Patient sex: M
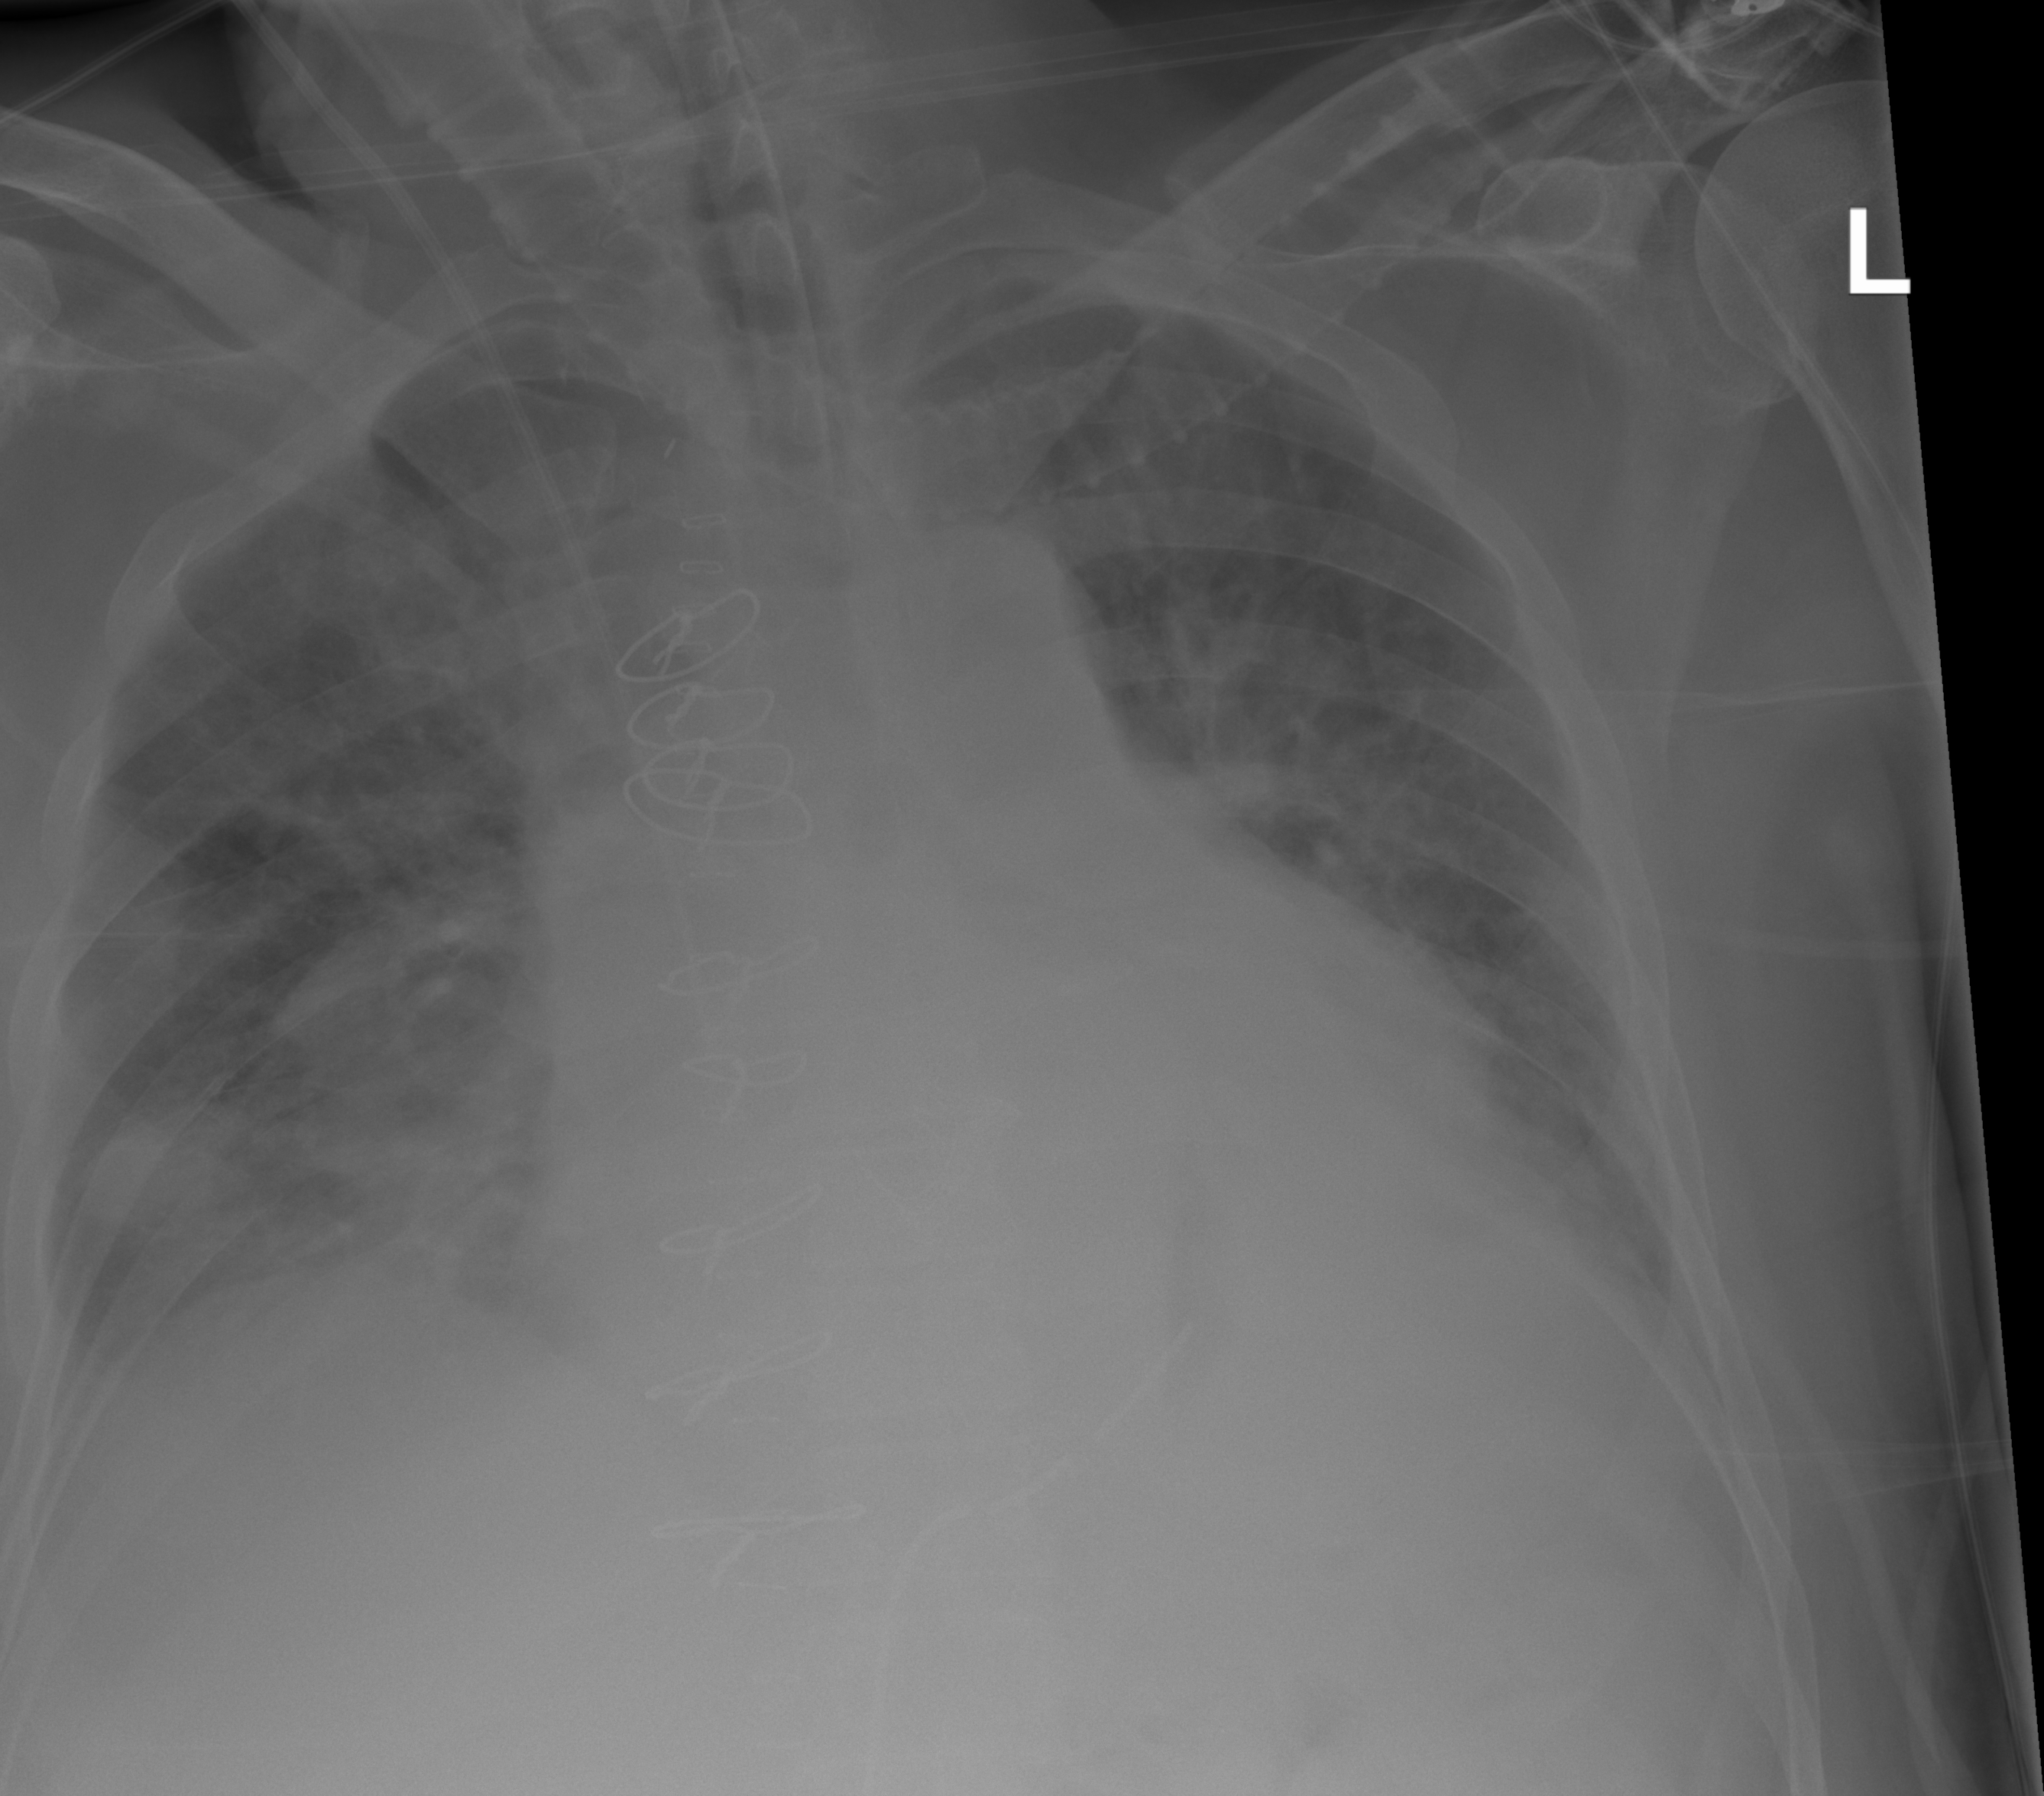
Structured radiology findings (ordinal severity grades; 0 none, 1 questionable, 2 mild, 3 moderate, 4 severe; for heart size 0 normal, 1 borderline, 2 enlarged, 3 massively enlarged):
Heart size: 2
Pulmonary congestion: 2
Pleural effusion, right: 3
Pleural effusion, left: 2
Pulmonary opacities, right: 3
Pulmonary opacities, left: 0
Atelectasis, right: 3
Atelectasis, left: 2